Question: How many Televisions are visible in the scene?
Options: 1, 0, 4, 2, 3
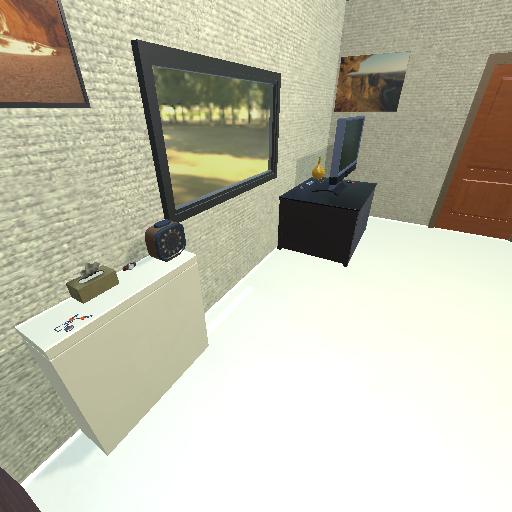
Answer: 1